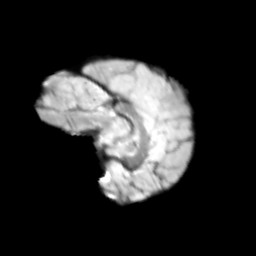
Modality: T2w
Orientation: sagittal
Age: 10
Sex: male
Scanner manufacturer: siemens
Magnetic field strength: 3 T
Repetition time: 3.8 s
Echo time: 0.07 s